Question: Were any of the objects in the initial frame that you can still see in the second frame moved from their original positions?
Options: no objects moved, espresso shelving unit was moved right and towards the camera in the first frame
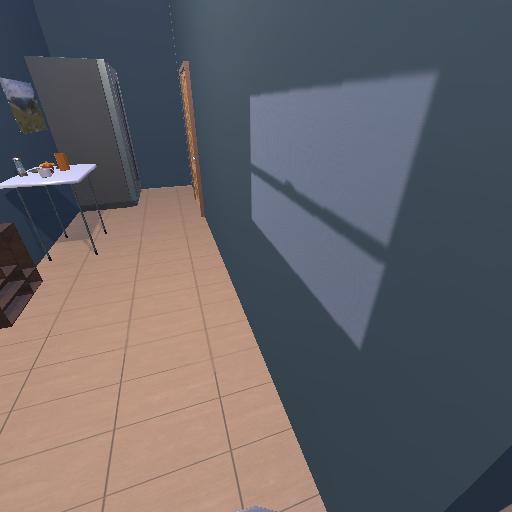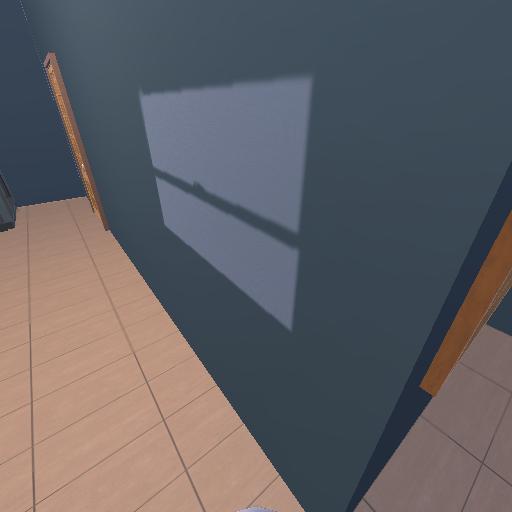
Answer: no objects moved